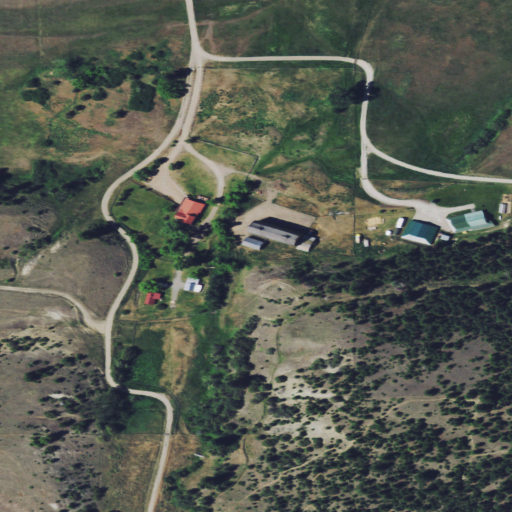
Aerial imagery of valley in Montana named George Gulch containing grassland, shrub, evergreen forest, and open development